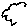
Label: cloud